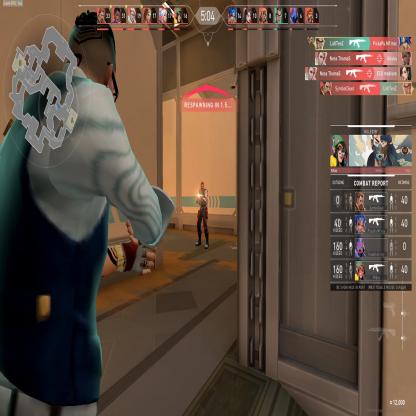
Label: enemy